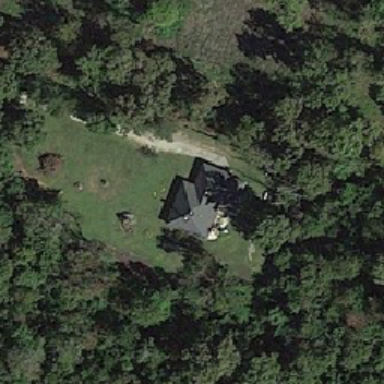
The sparsely populated place .